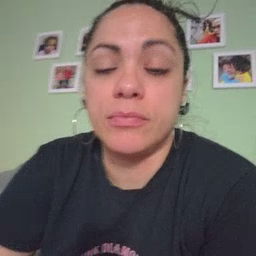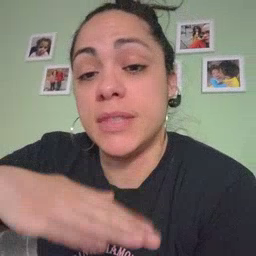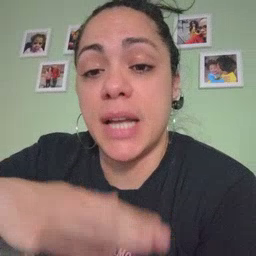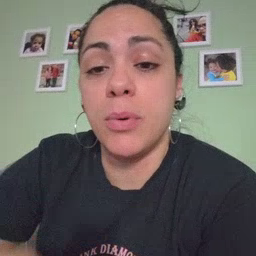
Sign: table